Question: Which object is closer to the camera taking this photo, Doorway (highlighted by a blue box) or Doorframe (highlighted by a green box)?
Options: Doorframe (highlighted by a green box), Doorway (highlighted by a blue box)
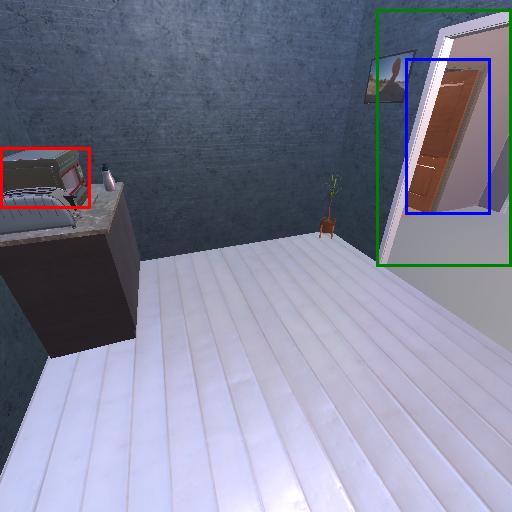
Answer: Doorframe (highlighted by a green box)